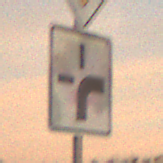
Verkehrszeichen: VerlaufVorfahrtsstrasse3
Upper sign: Vorfahrtsstrasse
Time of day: SunriseSunset
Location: Outdoor (Nature)
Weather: PartlyCloudy
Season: NotSpecified
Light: Natural